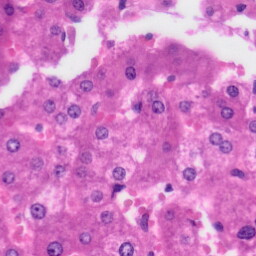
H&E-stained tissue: Liver